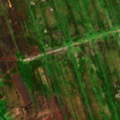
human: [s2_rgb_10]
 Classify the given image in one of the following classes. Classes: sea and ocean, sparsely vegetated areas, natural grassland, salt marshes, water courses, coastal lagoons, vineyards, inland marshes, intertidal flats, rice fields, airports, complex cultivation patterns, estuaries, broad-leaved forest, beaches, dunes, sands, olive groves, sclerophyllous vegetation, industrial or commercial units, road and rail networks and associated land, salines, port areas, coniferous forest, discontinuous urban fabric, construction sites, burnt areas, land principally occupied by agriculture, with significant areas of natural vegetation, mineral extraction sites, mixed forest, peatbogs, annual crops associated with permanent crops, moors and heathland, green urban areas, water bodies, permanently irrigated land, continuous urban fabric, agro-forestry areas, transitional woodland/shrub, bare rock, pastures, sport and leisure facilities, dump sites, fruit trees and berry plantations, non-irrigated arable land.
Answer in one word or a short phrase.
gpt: peatbogs